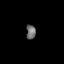
Tissue: prostate
Cell type: T cells
Senescence score: 0.3482
Nuclear area (px): 134
Mean DAPI intensity: 109.448